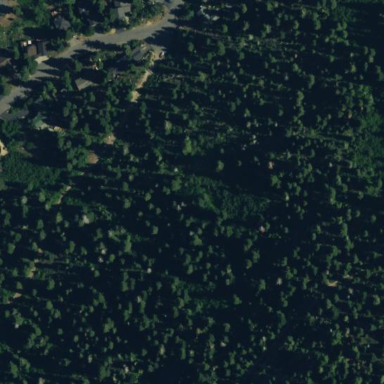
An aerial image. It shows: Forest with evergreen needle-leaved trees.